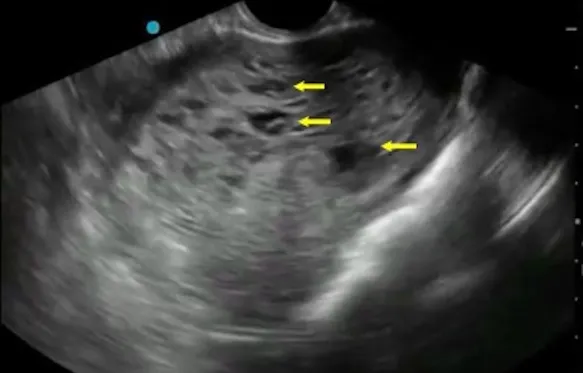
Transvaginal POCUS. Transverse view of an echogenic, enlarged uterus with cystic lesions (arrows) representing the classic"snowstorm" appearance consistent with a complete hydatidiform mole.
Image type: radiology (ultrasound)